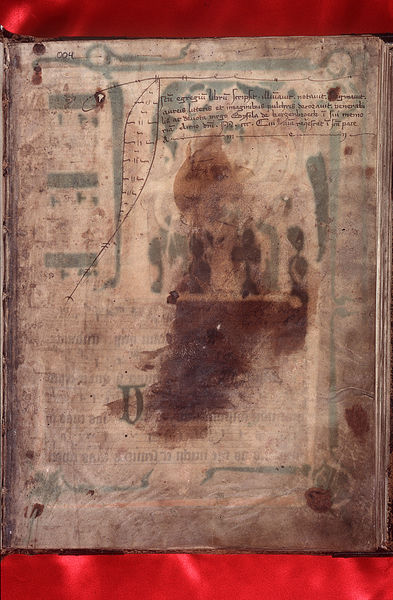
Titel: Codex Gisle
Institution: Osnabrück, Diözesanarchiv
Schlagwörter: blau, schatten, grün, braun, schwarz, zeichnung, rot, alt, band, gesang, musik, schrift, papier, noten, abstrakt, farben, flächen, linien, blut, buch, verbrannt, druck, seite, text, initiale, entwurf, rom, fleck, flecken, fragment, pergament, zerstört, vatikan, eine, rechnung, feucht, stockflecken, beschädigt, buchmalerei, codex, verpackt, d, rarität, zeilken, überschrieben, malecodex